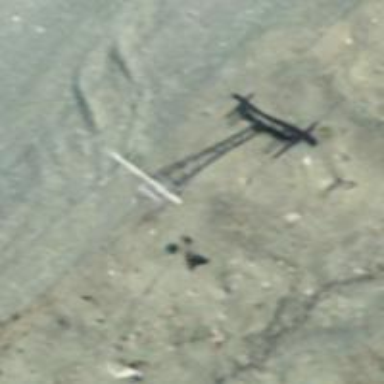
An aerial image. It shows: Pylon used for aerialway.